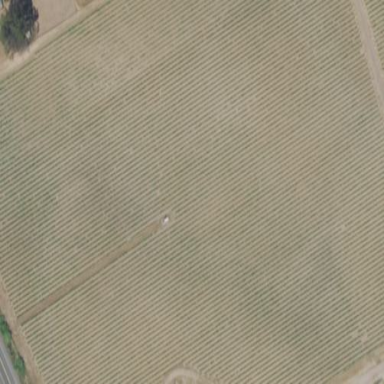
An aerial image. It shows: Vineyard where grapes are grown.